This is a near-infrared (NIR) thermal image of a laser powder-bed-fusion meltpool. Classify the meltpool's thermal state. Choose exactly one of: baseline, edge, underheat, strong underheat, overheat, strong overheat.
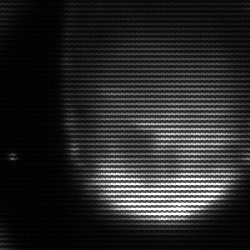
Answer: edge